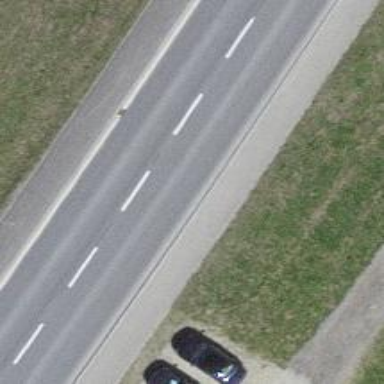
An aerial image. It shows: Primary highway with cycle track on the left.